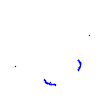
Particle: kaon